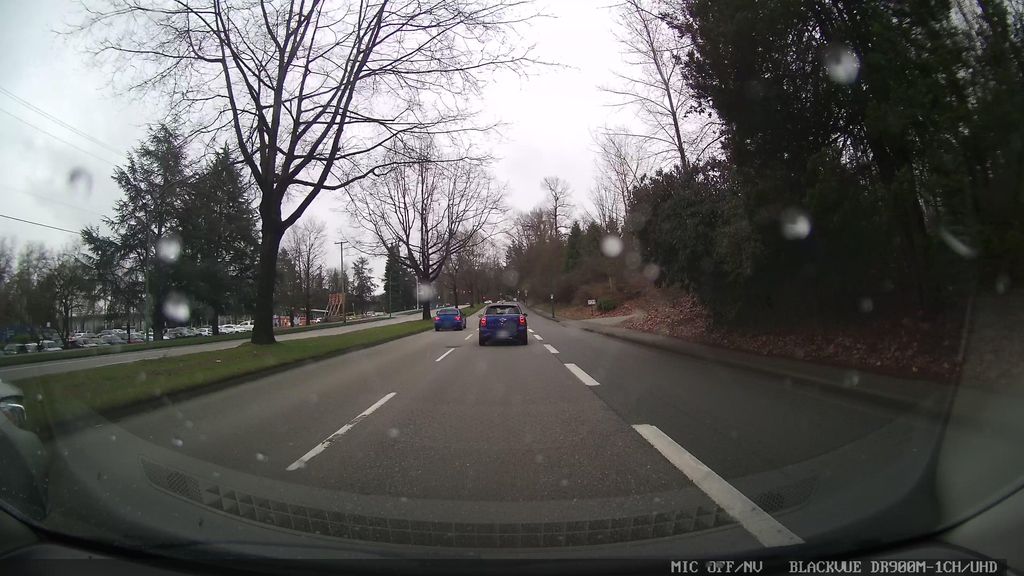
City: vancouver